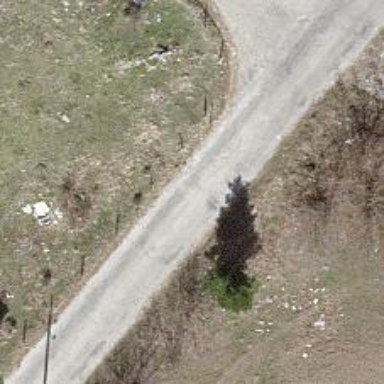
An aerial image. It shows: Unclassified road.